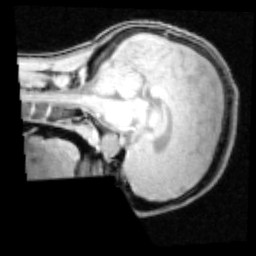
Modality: PDw
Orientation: sagittal
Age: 25
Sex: male
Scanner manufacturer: siemens
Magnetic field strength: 3 T
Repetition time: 0.25 s
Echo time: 0.00103 s